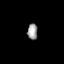
Tissue: prostate
Cell type: T cells
Senescence score: 0.6911
Nuclear area (px): 160
Mean DAPI intensity: 154.863